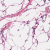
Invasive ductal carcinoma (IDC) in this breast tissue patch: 0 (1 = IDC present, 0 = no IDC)